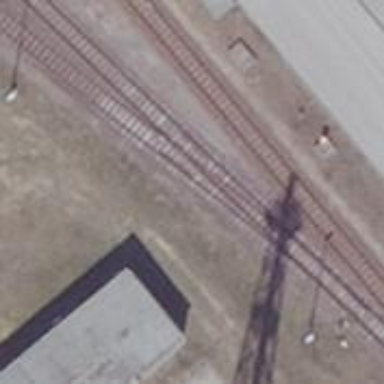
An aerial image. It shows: Railway switch.